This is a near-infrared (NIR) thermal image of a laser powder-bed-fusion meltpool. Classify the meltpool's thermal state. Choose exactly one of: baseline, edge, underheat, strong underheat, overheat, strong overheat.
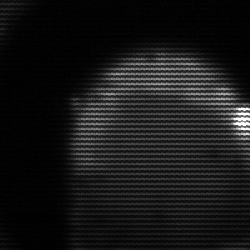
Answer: edge